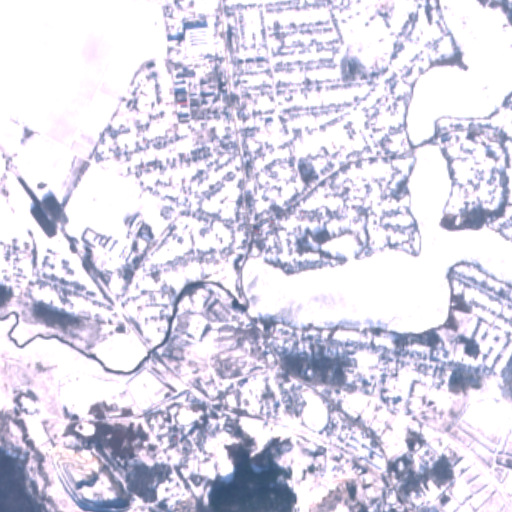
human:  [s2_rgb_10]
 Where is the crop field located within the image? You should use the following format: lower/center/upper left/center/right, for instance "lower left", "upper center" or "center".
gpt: The crop field is located in the upper left of the image.
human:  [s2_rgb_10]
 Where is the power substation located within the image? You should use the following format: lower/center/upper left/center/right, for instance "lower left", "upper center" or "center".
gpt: The power substation is located in the center left of the image.
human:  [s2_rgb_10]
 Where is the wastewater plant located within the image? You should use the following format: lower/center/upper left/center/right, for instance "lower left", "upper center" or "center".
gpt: The wastewater plant is located in the lower right of the image.
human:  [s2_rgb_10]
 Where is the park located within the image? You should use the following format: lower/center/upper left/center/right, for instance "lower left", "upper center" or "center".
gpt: There is no park in the image.